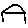
Label: house